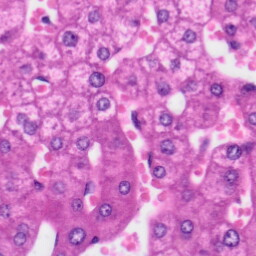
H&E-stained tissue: Liver